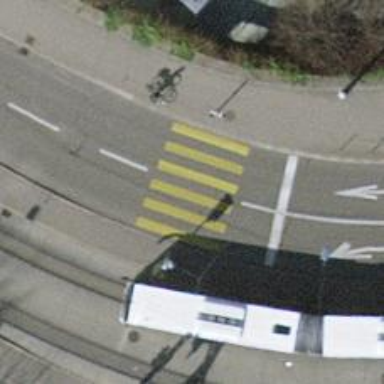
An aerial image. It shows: Zebra crossing with traffic signals.